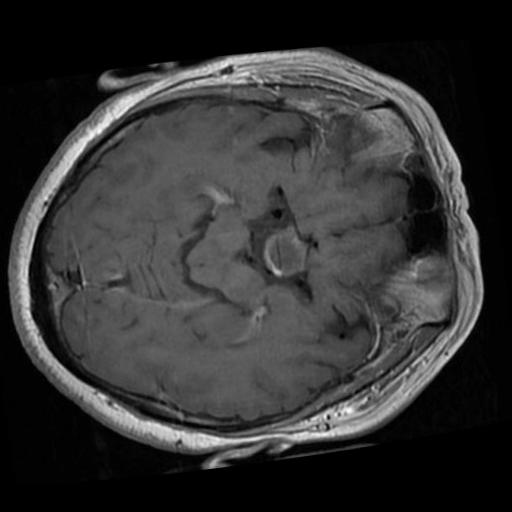
Label: brain_tumor